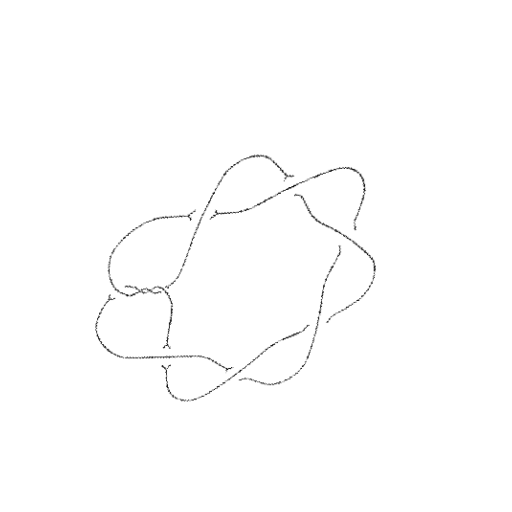
Crossing number: 10